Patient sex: M
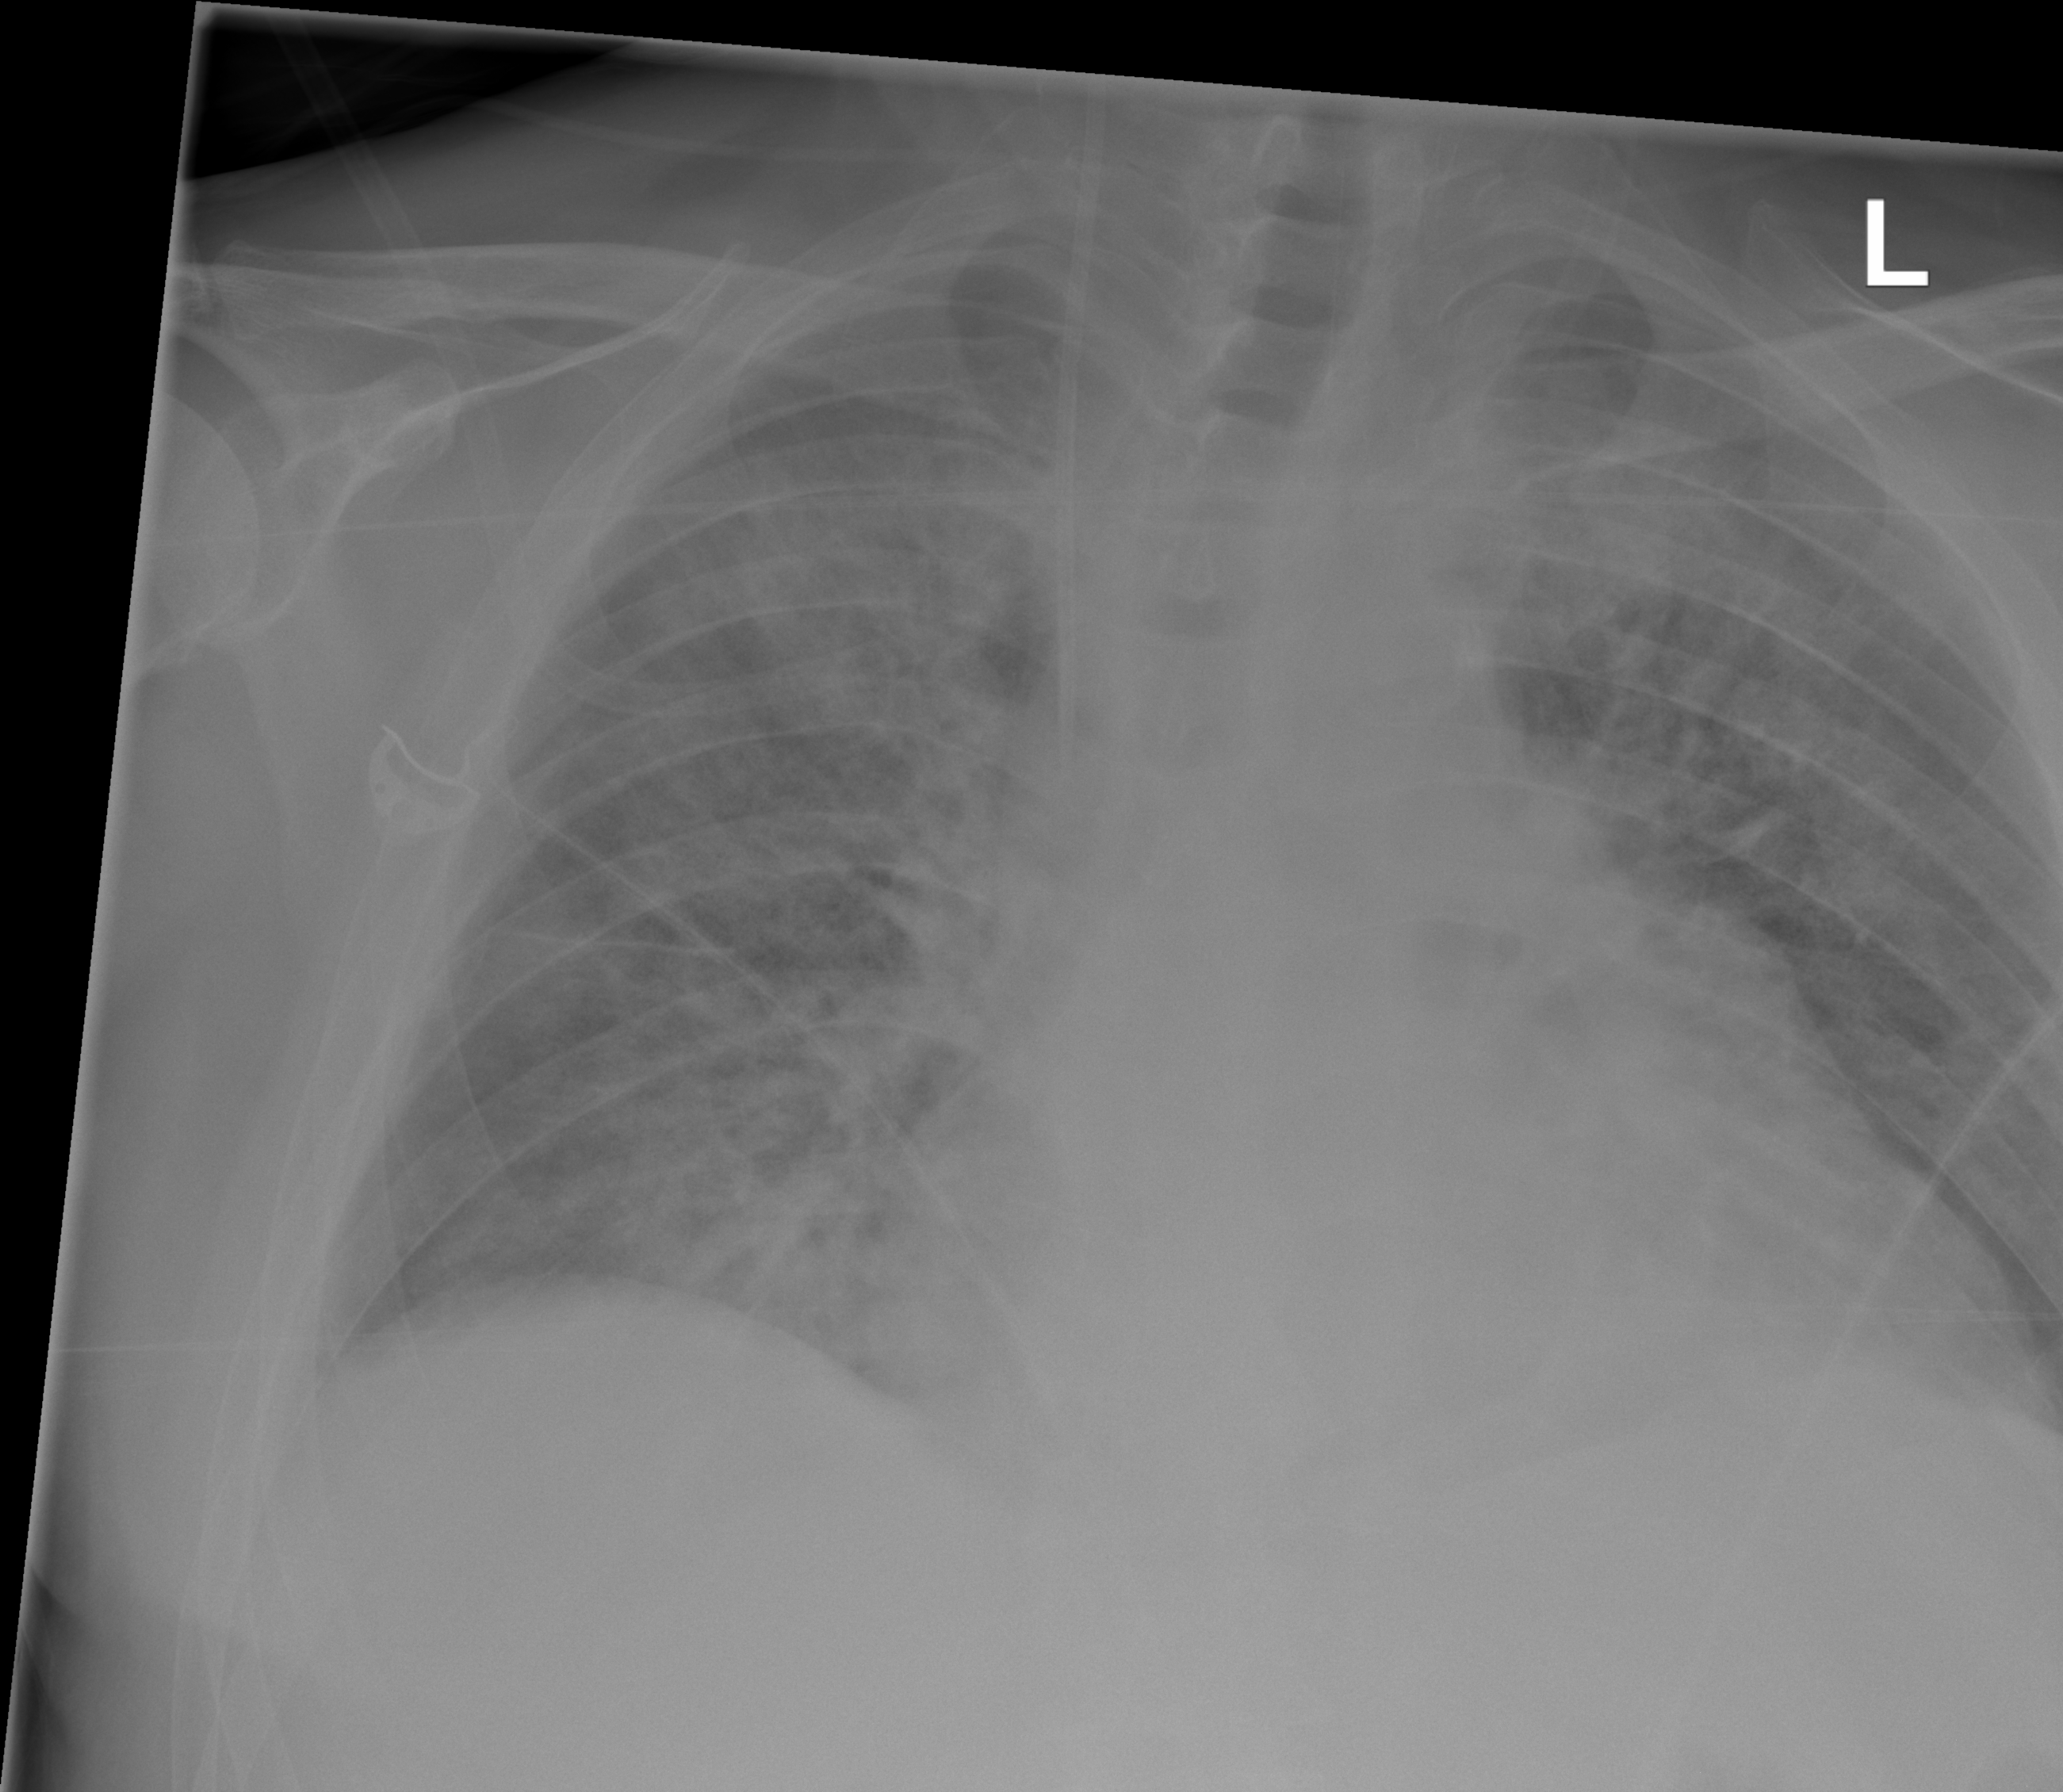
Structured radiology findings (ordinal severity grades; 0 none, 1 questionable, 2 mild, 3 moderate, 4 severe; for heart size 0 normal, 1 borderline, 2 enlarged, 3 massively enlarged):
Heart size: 2
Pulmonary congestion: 2
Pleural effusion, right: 1
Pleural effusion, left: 0
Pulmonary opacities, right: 3
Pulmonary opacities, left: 3
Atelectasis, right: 2
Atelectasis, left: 2